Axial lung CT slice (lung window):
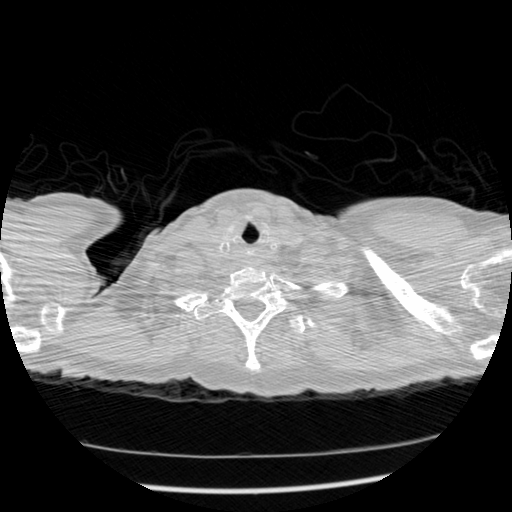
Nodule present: no